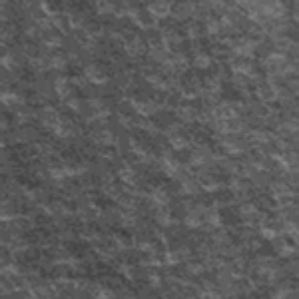
Label: frost